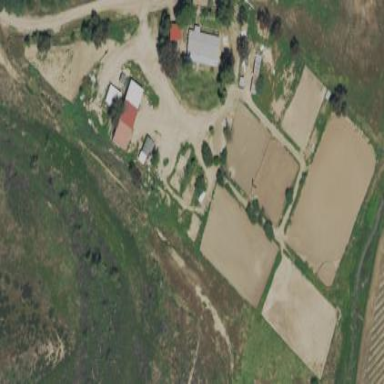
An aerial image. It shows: Farmyard area.